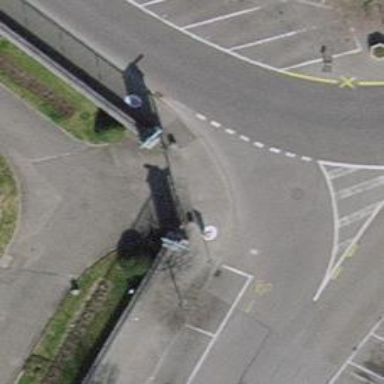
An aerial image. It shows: Pedestrian road.